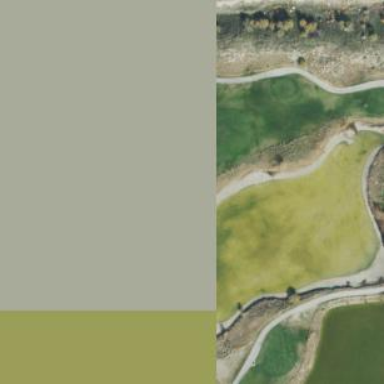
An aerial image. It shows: Water hazard in golf course. The hazard is natural water feature.